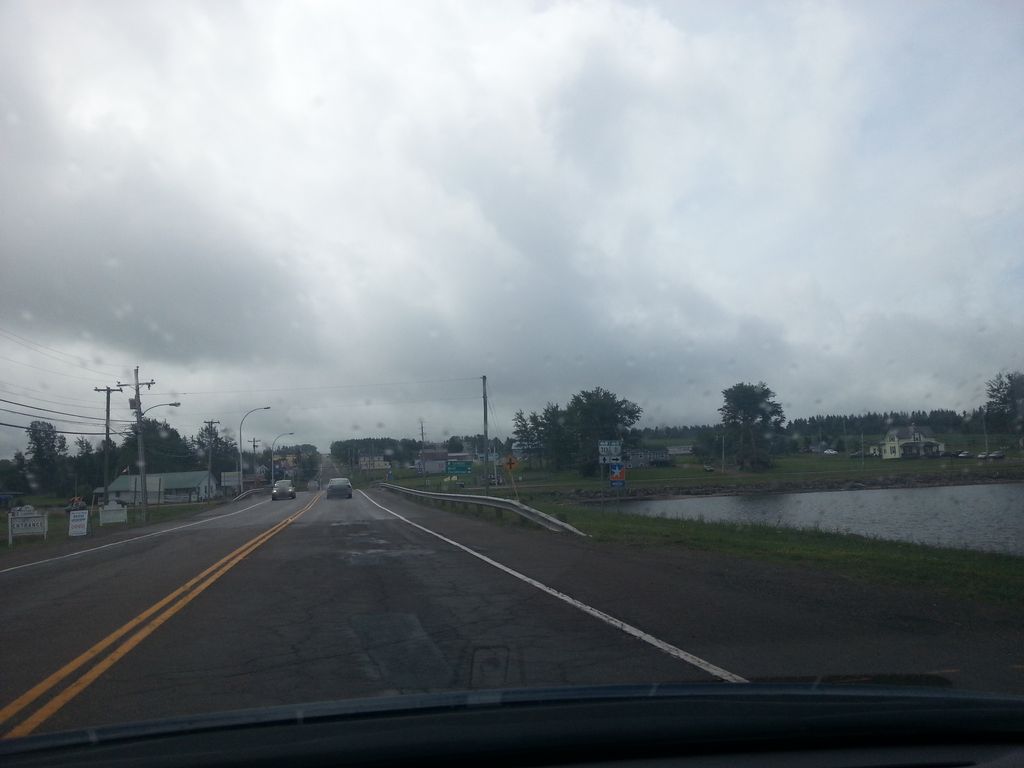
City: charlottetown